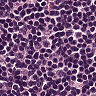
Metastatic tissue present: no